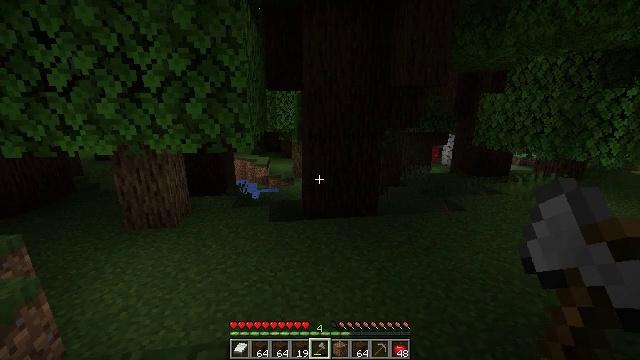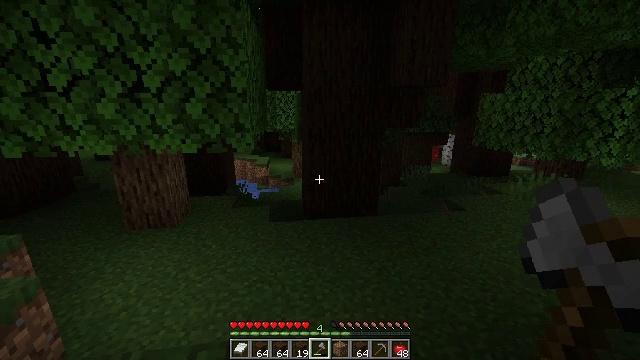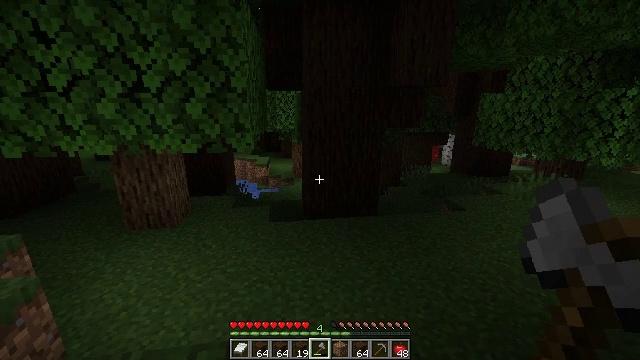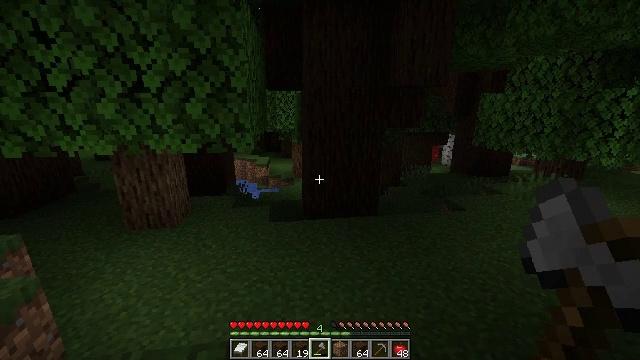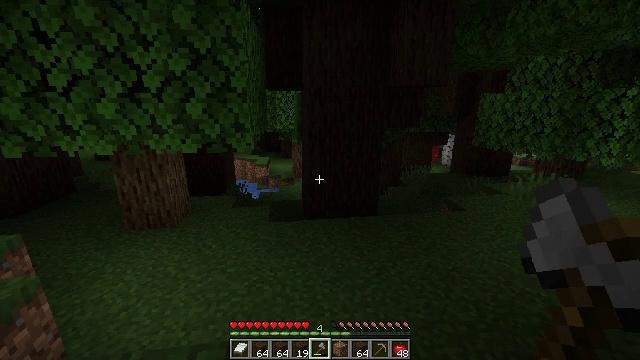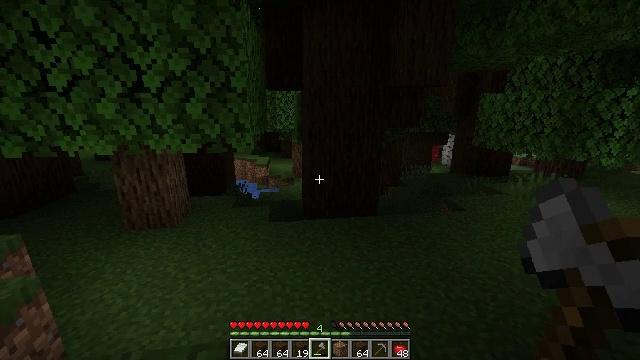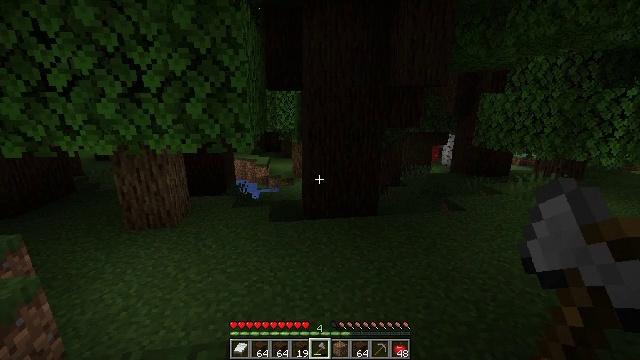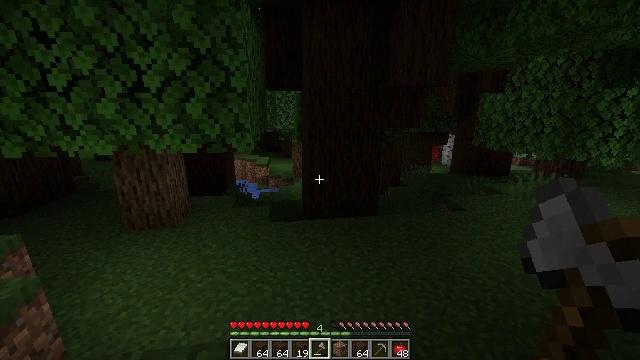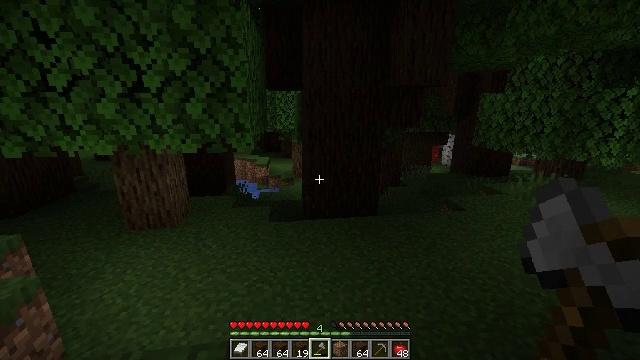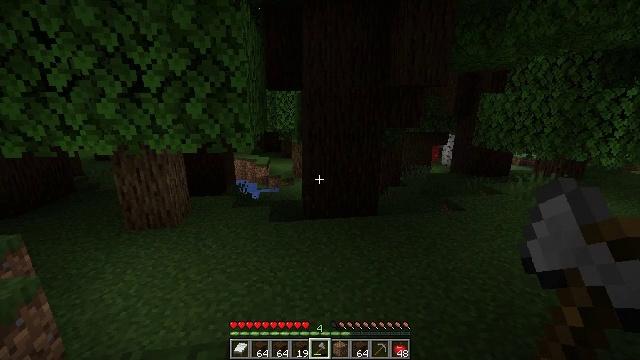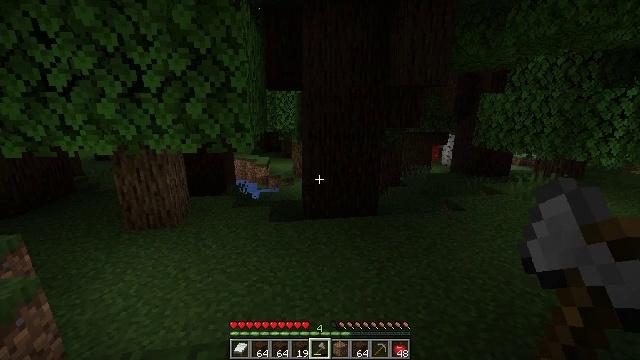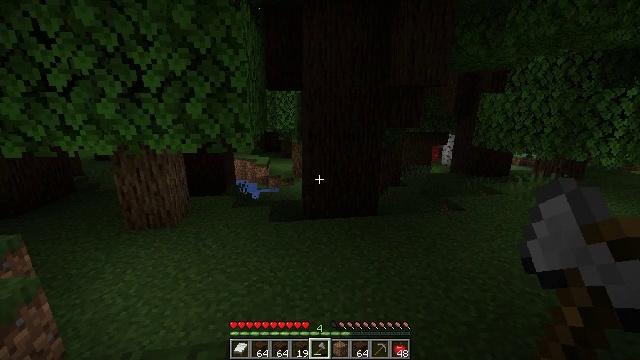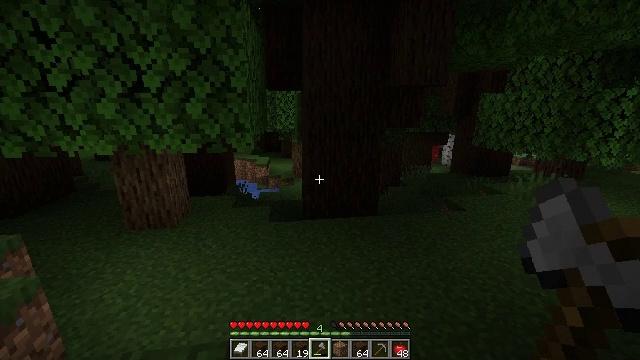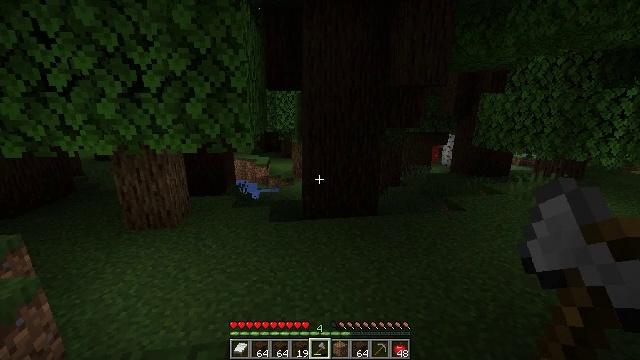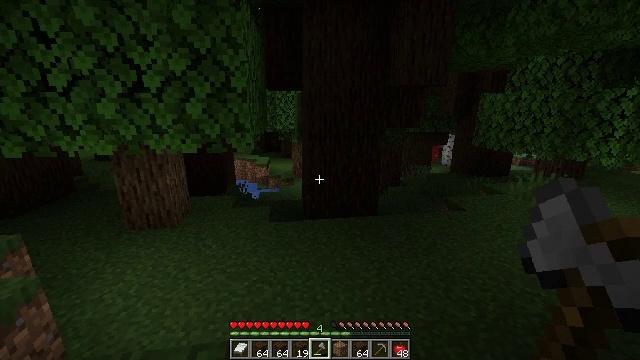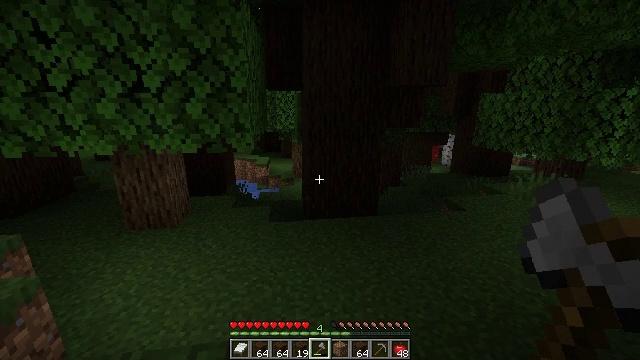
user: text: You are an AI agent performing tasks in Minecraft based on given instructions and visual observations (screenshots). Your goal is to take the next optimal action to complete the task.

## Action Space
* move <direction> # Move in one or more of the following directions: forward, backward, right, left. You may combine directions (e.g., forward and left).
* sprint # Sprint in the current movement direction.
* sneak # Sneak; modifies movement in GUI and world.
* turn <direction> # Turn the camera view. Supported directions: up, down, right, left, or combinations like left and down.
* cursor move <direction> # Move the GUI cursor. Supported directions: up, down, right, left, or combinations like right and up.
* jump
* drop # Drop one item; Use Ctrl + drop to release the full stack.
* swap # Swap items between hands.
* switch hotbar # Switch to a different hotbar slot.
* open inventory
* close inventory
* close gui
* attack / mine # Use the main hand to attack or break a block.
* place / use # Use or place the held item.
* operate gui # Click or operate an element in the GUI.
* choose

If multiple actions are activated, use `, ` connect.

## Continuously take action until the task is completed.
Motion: motion action
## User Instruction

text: Collect dark oak log for building.
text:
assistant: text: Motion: no_op
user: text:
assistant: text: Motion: no_op
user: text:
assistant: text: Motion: no_op
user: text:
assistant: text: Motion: no_op
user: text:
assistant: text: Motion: no_op
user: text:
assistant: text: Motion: no_op
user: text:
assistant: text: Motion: no_op
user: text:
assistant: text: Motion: no_op
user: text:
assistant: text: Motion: no_op
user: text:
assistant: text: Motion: no_op
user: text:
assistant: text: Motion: no_op
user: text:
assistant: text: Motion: no_op
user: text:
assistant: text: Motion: no_op
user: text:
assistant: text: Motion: no_op
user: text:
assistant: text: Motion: no_op
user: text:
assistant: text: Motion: no_op
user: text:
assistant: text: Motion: no_op
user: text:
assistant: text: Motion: no_op
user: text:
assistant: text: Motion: no_op
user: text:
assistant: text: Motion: no_op
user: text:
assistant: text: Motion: no_op
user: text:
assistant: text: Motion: no_op
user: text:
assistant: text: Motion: no_op
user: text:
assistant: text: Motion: no_op
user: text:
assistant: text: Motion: no_op
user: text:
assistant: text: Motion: no_op
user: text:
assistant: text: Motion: no_op
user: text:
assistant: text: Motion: no_op
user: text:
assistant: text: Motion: no_op
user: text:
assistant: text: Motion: no_op